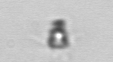
Label: Pyramimonas